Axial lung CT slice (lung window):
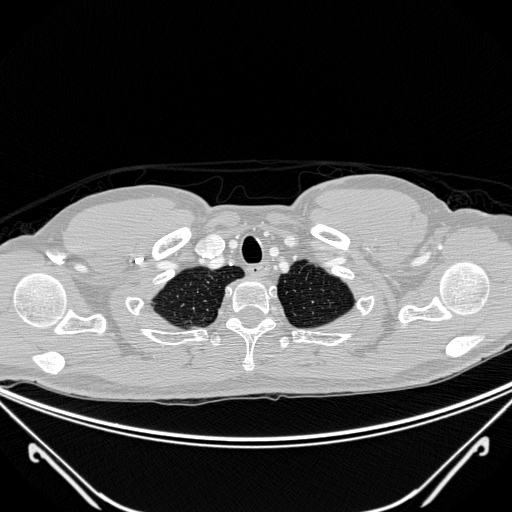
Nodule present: no